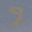
Label: 2